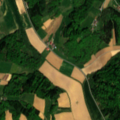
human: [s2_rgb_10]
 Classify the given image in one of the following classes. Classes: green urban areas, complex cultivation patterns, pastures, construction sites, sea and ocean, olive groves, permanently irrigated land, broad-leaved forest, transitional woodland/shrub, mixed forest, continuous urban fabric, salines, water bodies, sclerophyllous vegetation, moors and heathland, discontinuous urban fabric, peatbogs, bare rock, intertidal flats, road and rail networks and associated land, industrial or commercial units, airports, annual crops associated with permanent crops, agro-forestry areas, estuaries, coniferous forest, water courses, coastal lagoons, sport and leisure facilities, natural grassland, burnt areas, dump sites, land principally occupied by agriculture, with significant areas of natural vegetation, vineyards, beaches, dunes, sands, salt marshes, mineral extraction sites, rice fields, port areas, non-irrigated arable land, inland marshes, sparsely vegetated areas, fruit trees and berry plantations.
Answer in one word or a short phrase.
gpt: non-irrigated arable land, complex cultivation patterns, broad-leaved forest